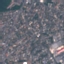
Land use / land cover: Residential